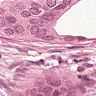
Metastatic tissue present: yes